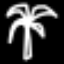
Label: palm tree